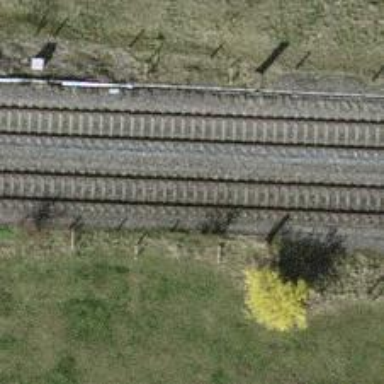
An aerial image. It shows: Railway signal.